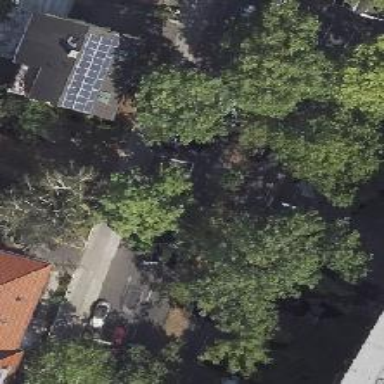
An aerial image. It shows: Deciduous tree with broadleaved leaves.